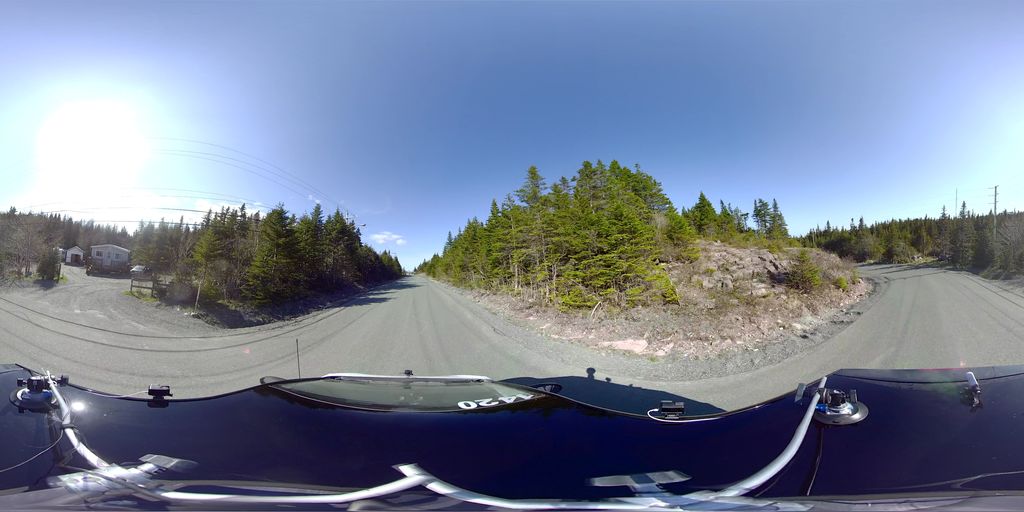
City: st_johns